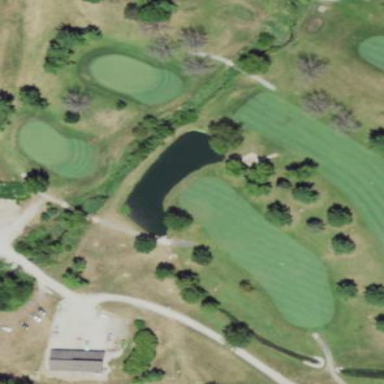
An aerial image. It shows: Water hazard on golf course.